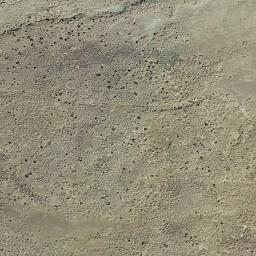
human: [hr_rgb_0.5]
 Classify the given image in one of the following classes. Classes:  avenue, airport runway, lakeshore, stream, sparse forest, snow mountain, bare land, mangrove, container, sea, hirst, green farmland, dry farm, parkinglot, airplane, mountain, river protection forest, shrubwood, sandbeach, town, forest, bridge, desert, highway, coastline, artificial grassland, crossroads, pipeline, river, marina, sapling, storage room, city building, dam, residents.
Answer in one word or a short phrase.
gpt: bare land